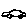
Label: car